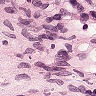
Metastatic tissue present: no